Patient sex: F
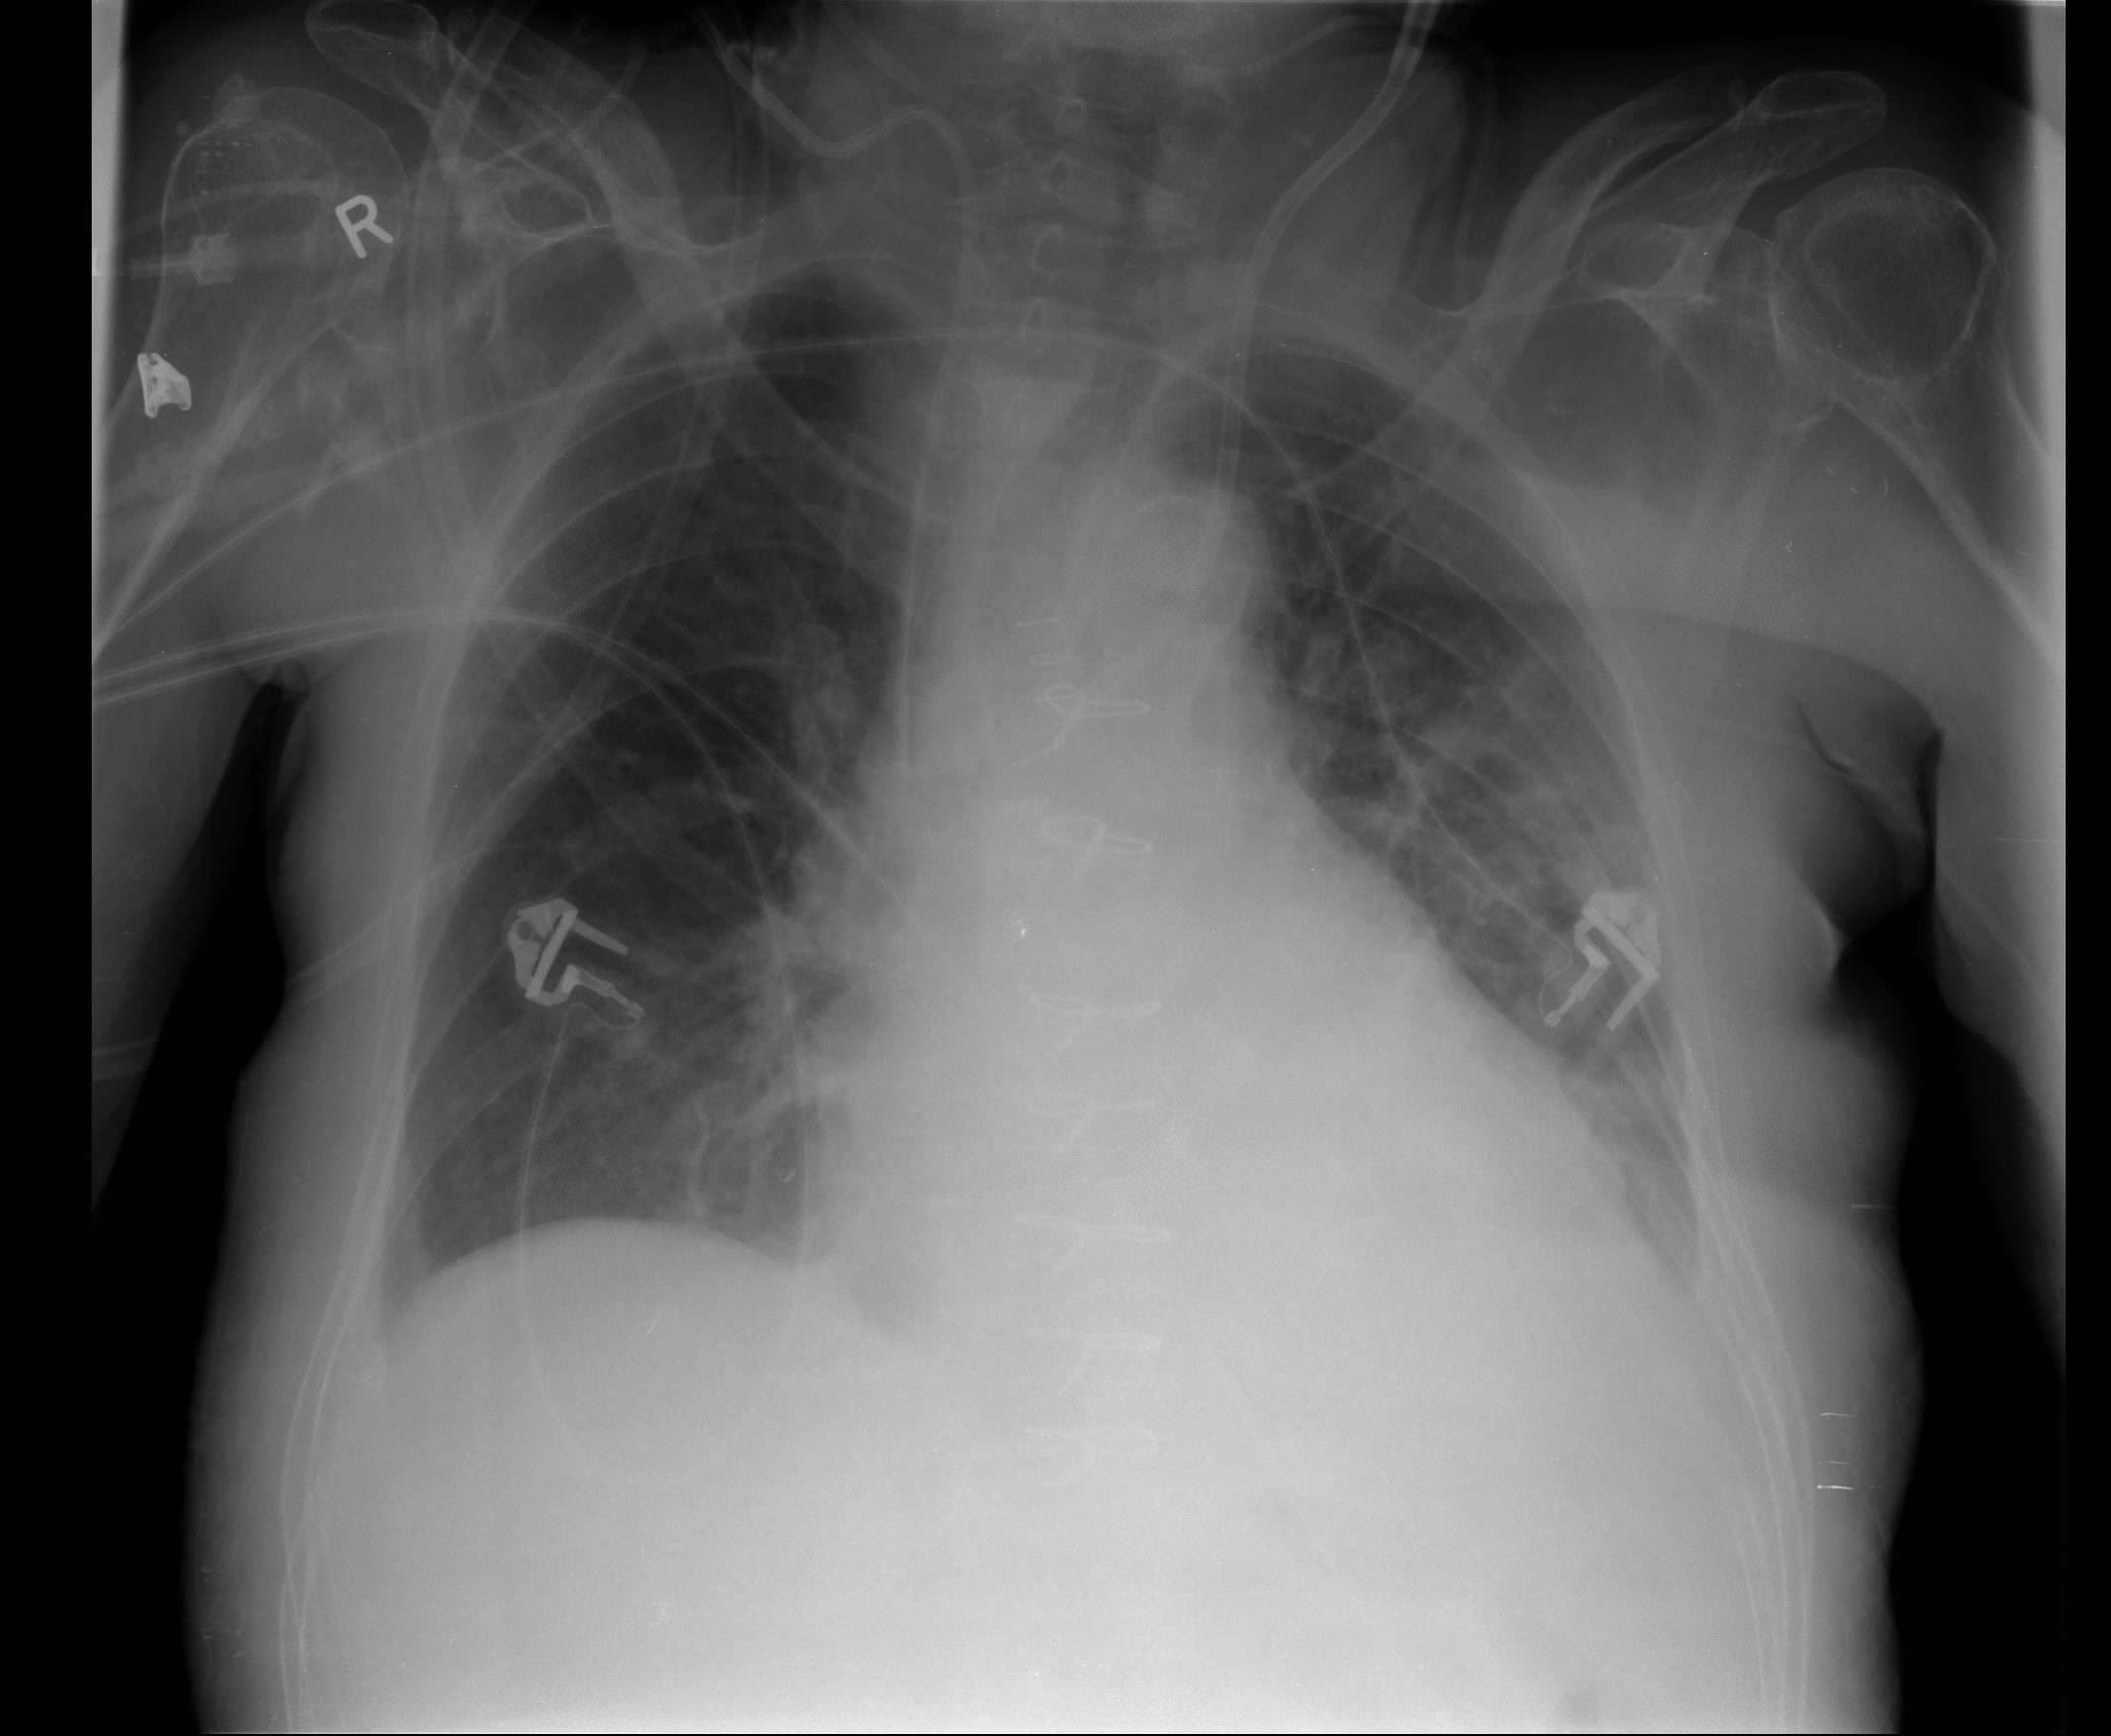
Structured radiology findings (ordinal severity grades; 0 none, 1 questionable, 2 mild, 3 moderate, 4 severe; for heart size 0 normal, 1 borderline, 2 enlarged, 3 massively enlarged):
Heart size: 2
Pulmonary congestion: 1
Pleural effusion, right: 0
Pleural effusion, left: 1
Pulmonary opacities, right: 0
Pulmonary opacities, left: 2
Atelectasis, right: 1
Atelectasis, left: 2